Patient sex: F
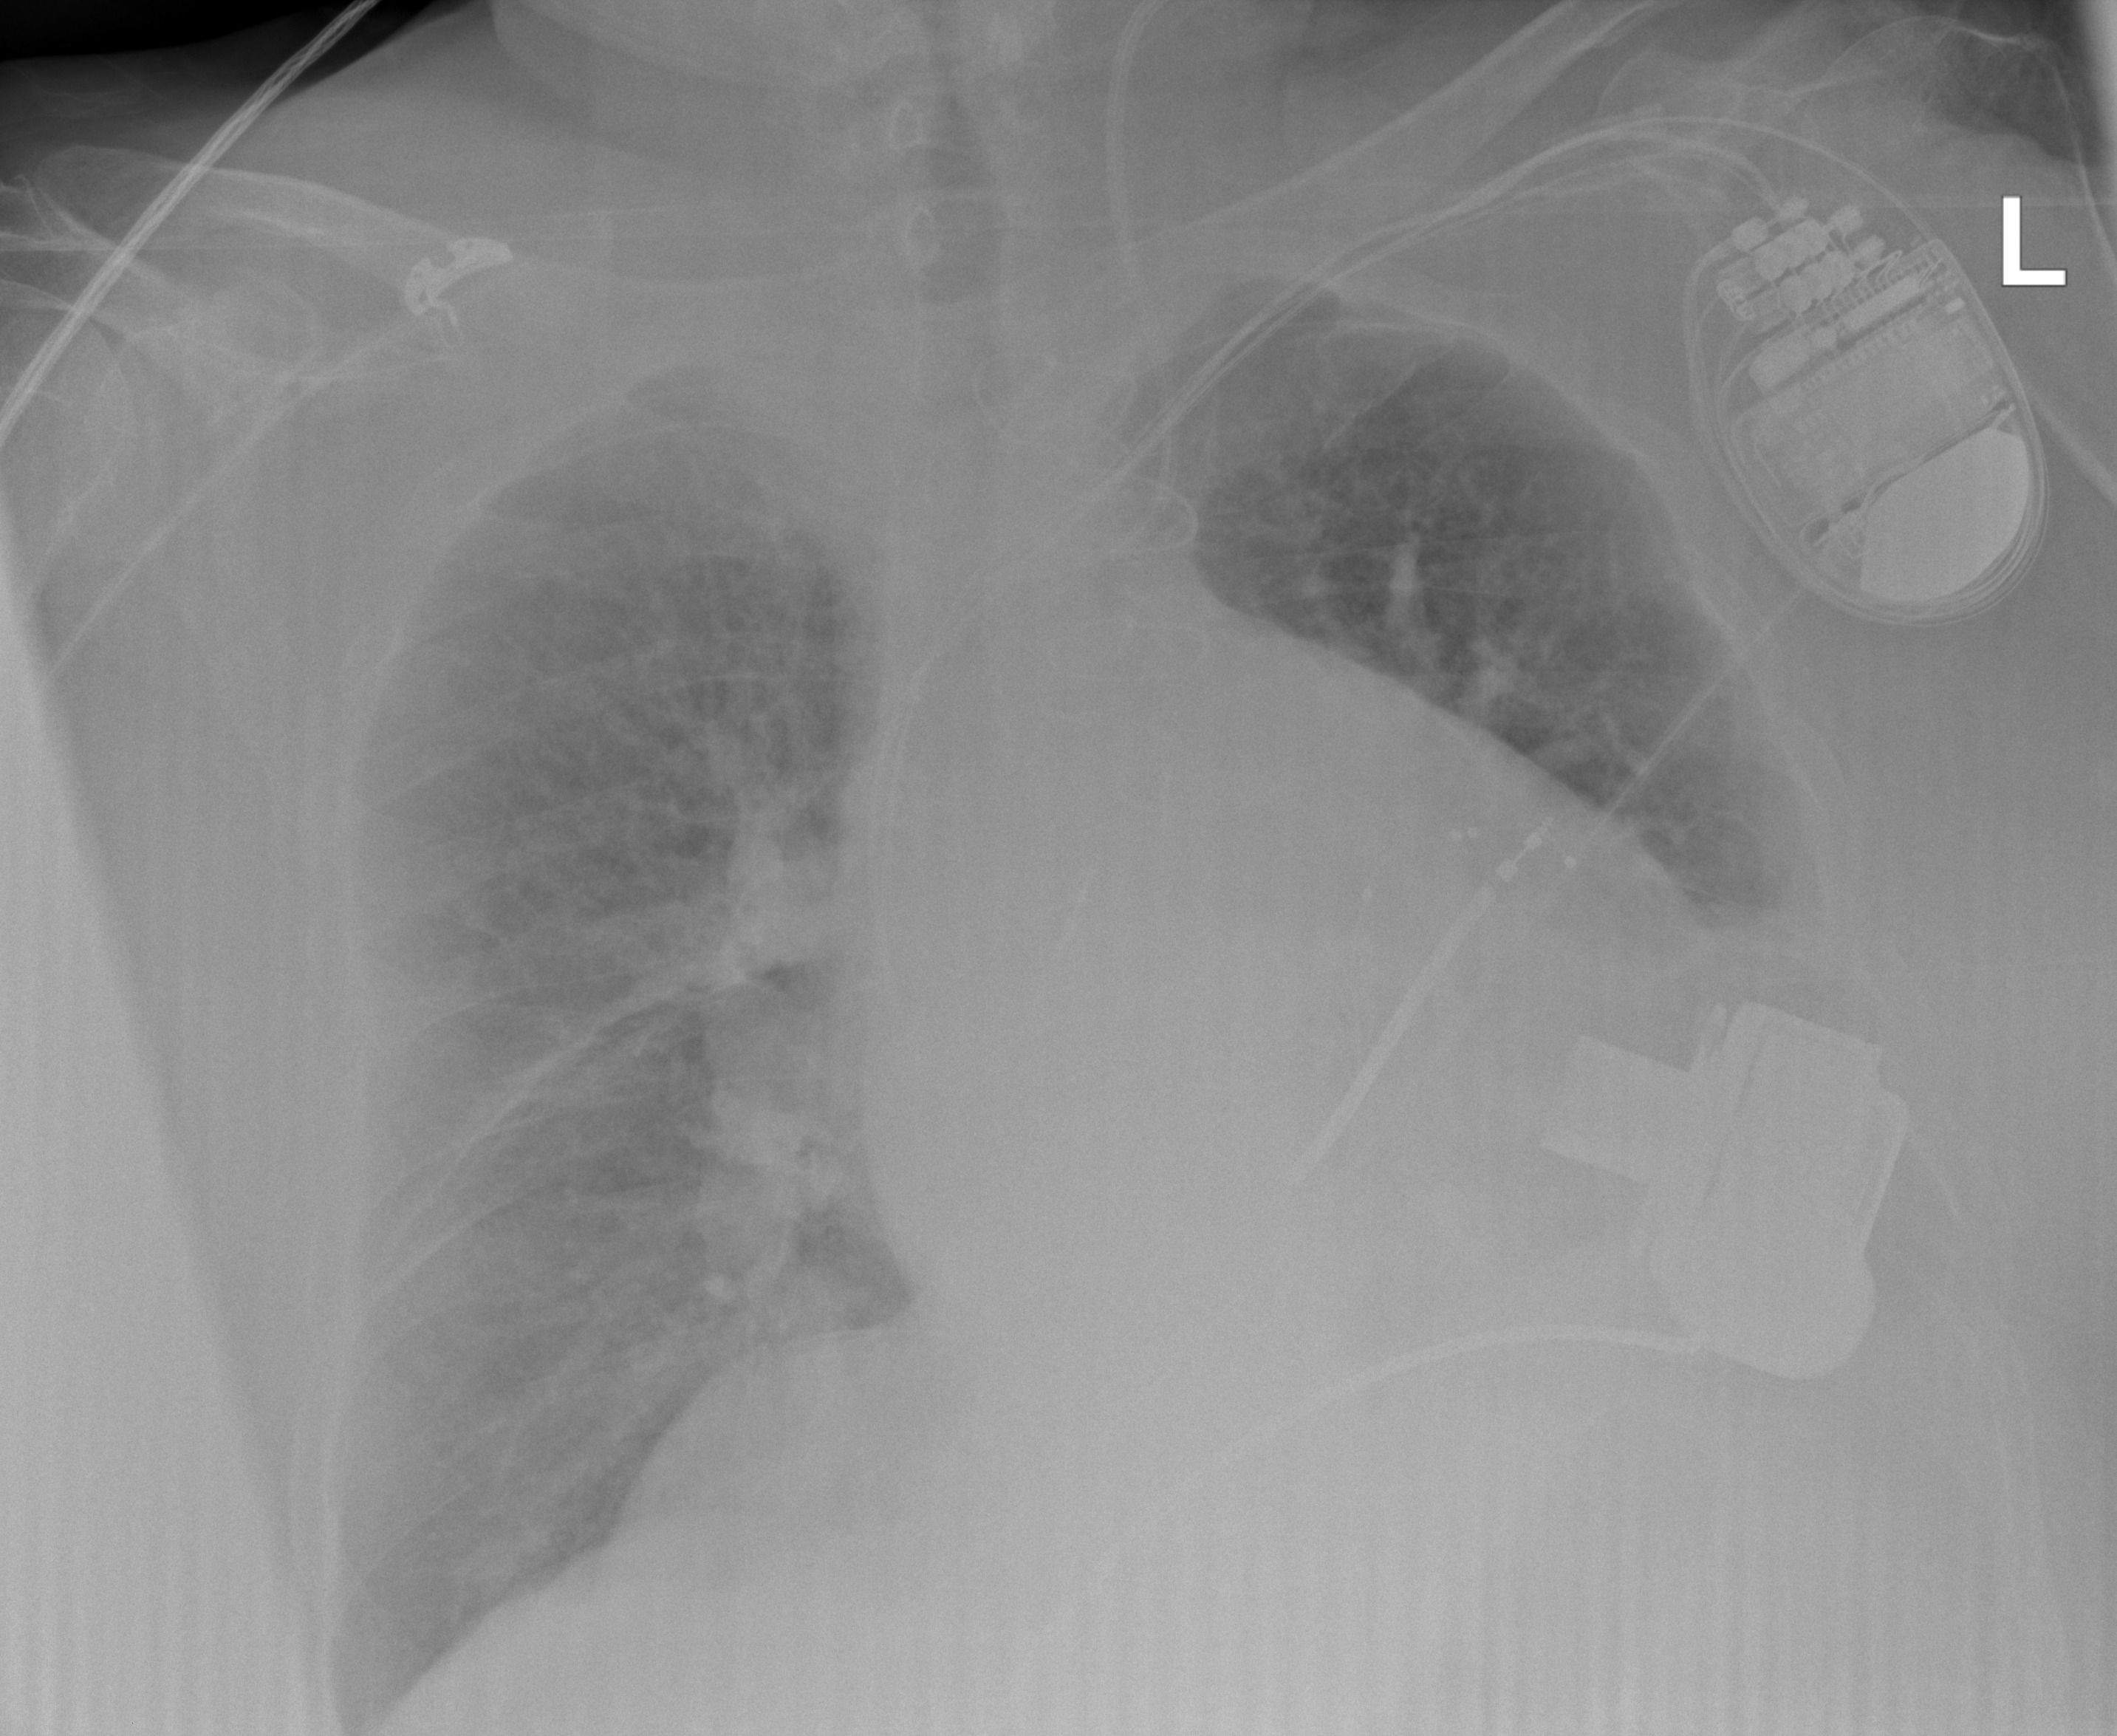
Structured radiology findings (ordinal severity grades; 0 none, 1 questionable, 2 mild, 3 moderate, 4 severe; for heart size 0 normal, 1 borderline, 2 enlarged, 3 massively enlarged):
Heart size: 2
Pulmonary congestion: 2
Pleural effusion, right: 0
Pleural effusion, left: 0
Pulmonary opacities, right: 2
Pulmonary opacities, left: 2
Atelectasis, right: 2
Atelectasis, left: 0